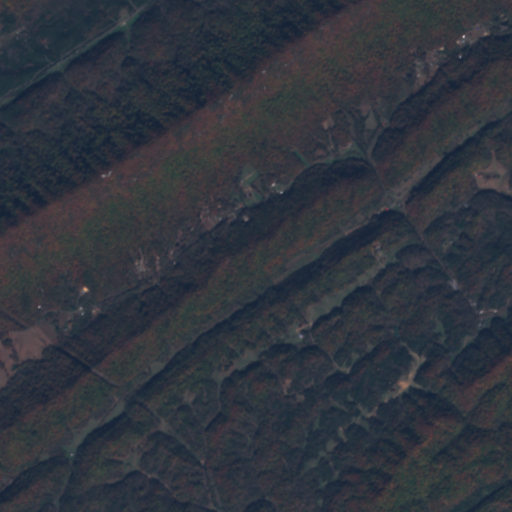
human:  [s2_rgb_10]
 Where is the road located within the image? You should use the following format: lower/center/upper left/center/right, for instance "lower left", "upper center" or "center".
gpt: There is no road in the image.